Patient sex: M
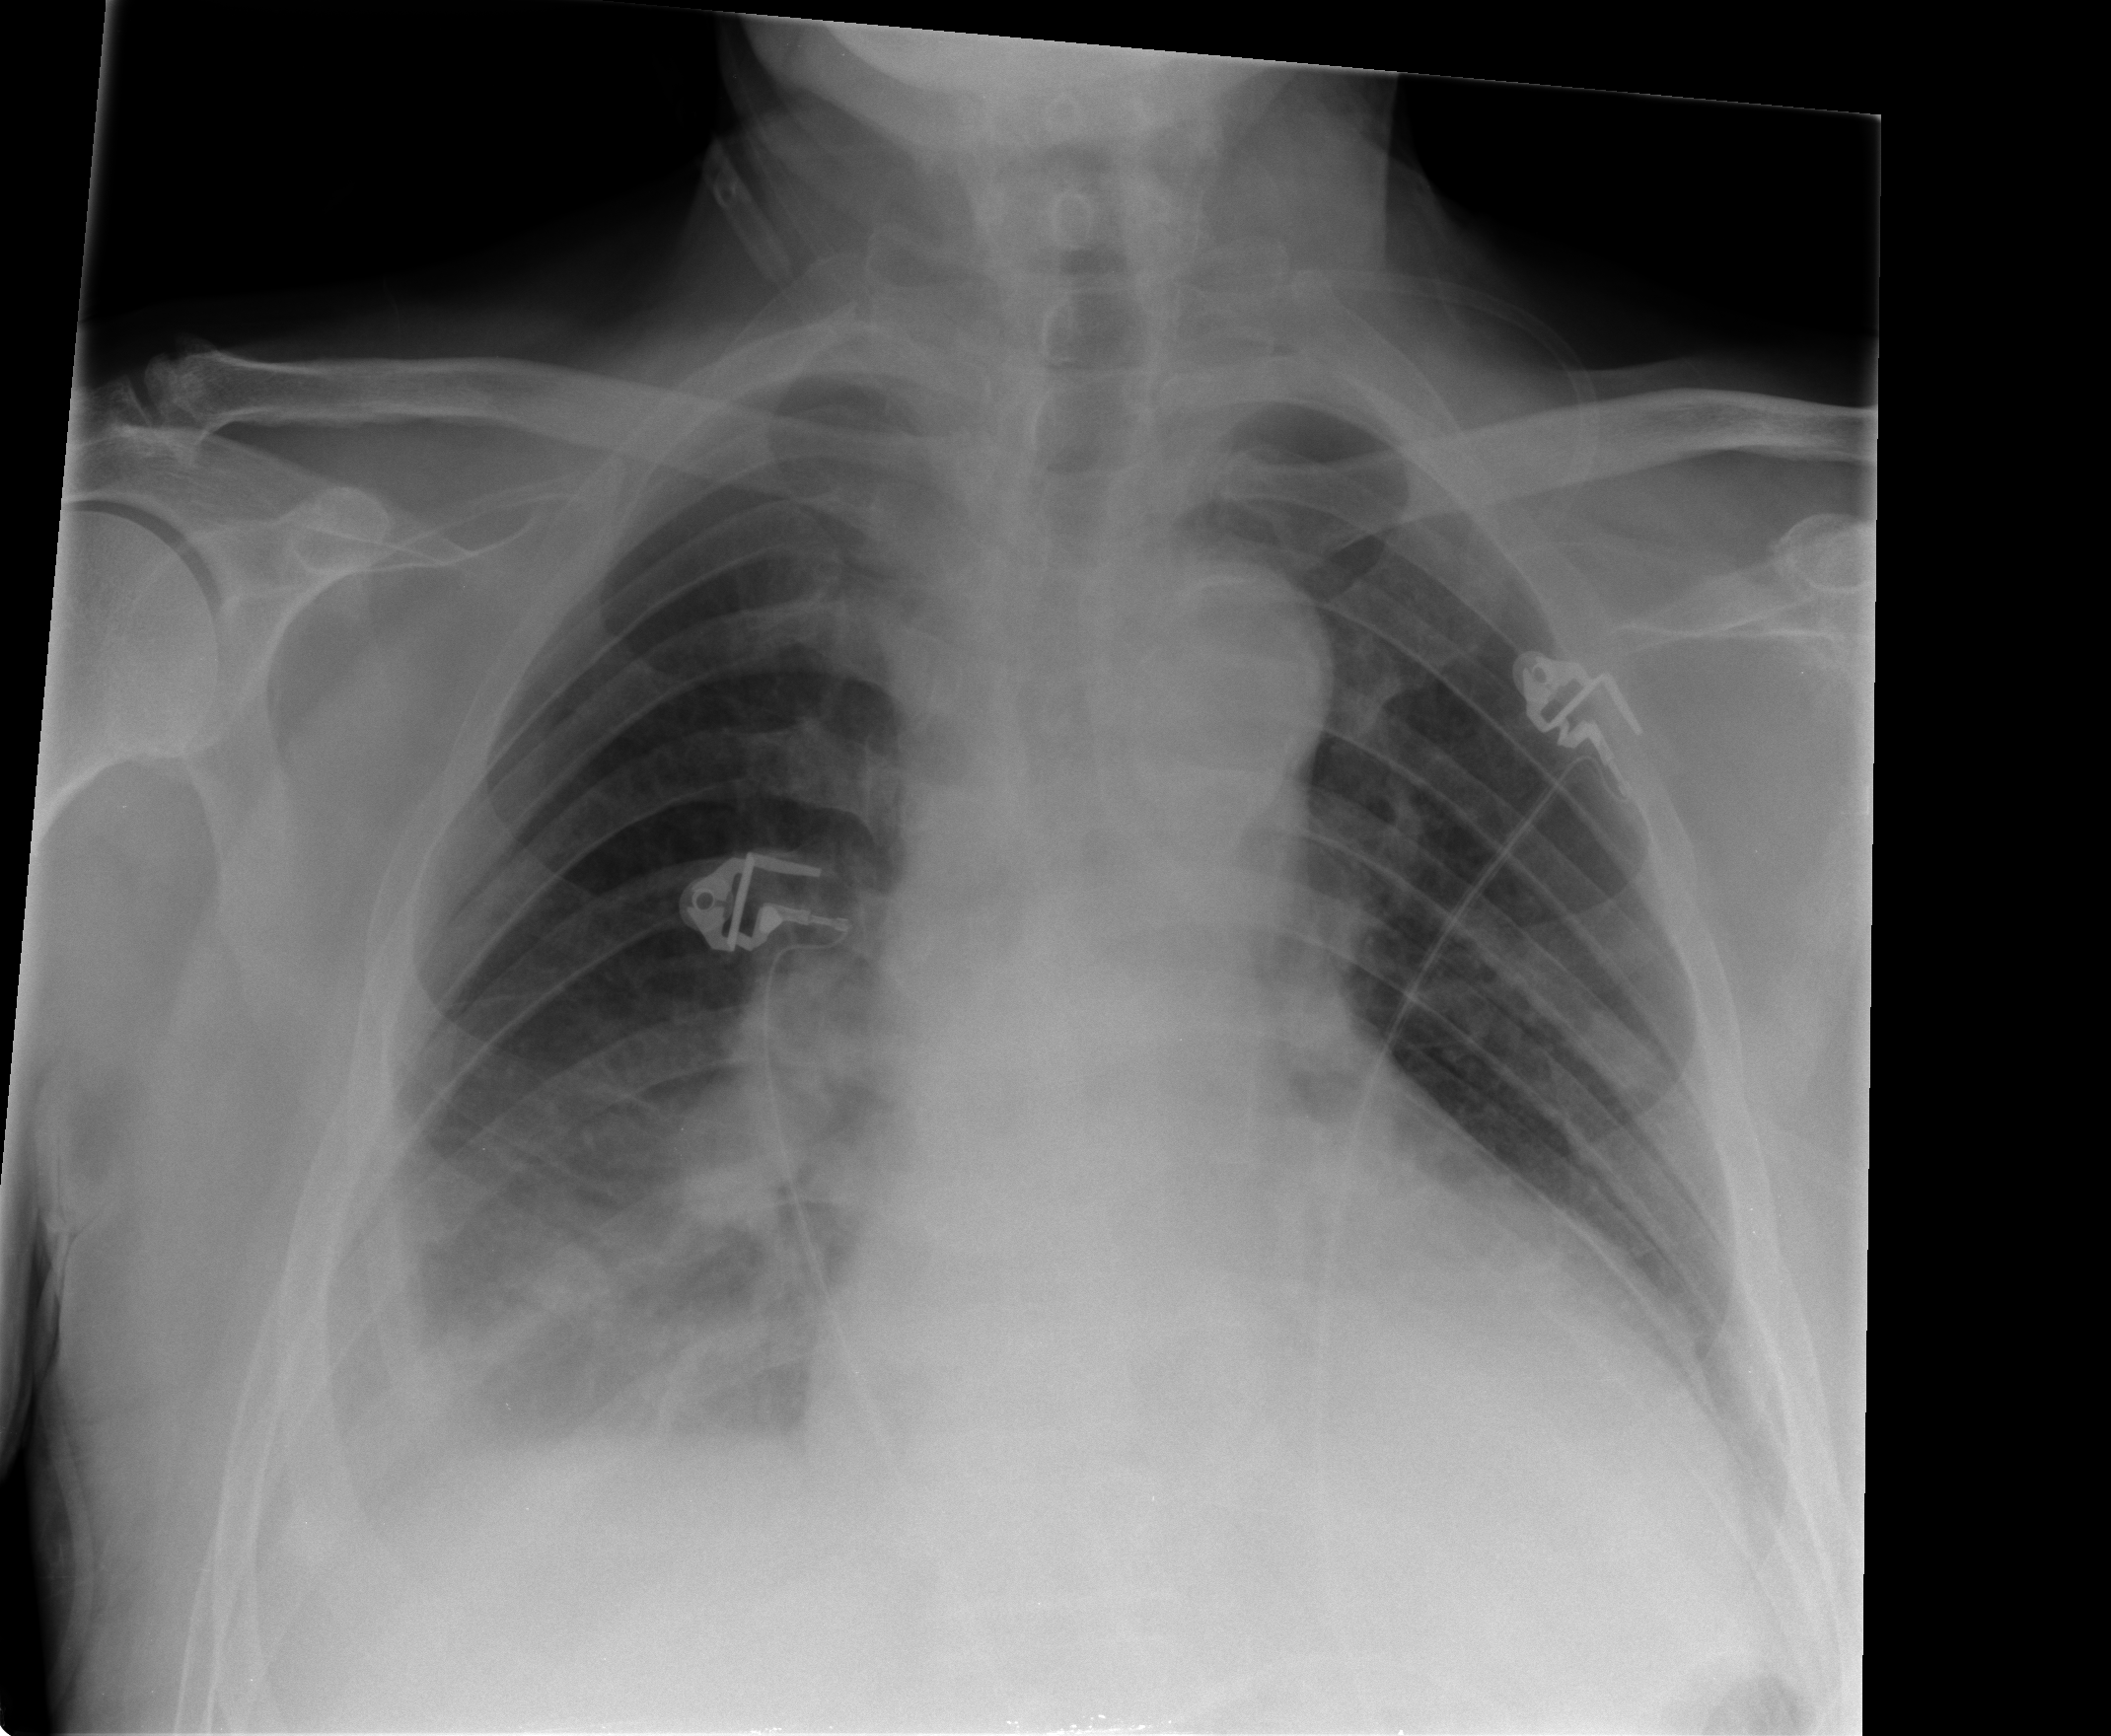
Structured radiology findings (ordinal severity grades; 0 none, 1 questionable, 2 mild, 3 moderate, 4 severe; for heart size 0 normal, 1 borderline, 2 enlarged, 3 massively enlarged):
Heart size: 1
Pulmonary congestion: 0
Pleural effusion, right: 2
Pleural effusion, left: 1
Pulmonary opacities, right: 0
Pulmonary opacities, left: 0
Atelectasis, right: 2
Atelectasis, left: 2